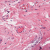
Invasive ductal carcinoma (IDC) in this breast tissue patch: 0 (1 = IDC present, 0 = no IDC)